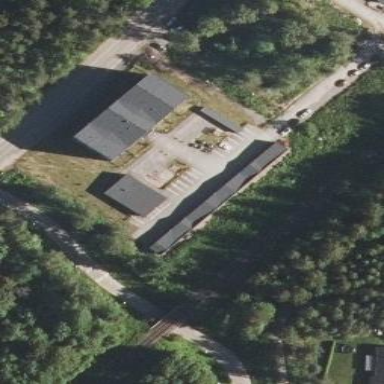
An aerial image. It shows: Group of garages.